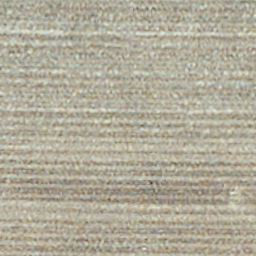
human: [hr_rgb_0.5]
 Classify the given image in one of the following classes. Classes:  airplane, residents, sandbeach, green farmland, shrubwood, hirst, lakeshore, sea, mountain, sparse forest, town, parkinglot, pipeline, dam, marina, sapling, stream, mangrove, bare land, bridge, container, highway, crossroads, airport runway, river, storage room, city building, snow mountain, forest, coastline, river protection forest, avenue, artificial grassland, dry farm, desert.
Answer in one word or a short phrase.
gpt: dry farm